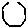
Label: hexagon